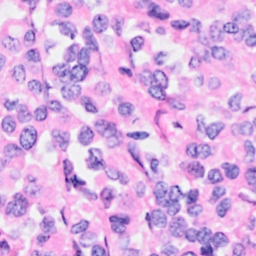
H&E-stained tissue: Breast